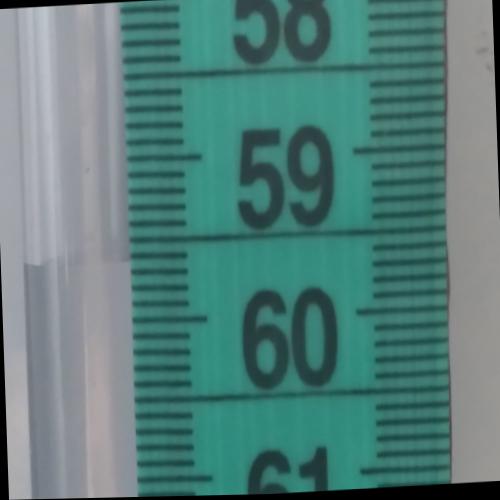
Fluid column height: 59.6 cm